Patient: sex F, age 31
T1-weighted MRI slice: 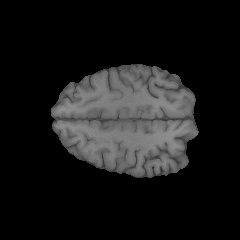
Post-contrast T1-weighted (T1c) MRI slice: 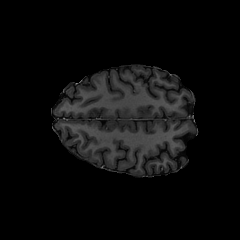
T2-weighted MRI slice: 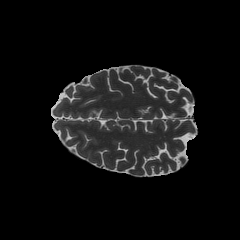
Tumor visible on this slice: no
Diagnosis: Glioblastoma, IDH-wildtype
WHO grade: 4